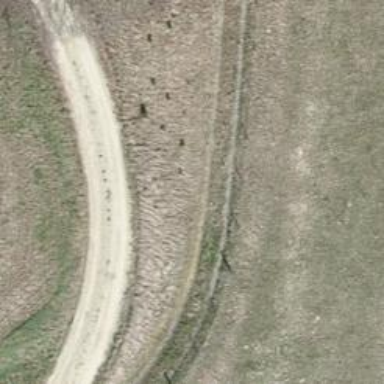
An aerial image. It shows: Track with grade5 tracktype.